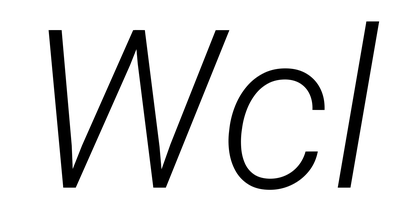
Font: Roboto-Italic_Light_Italic